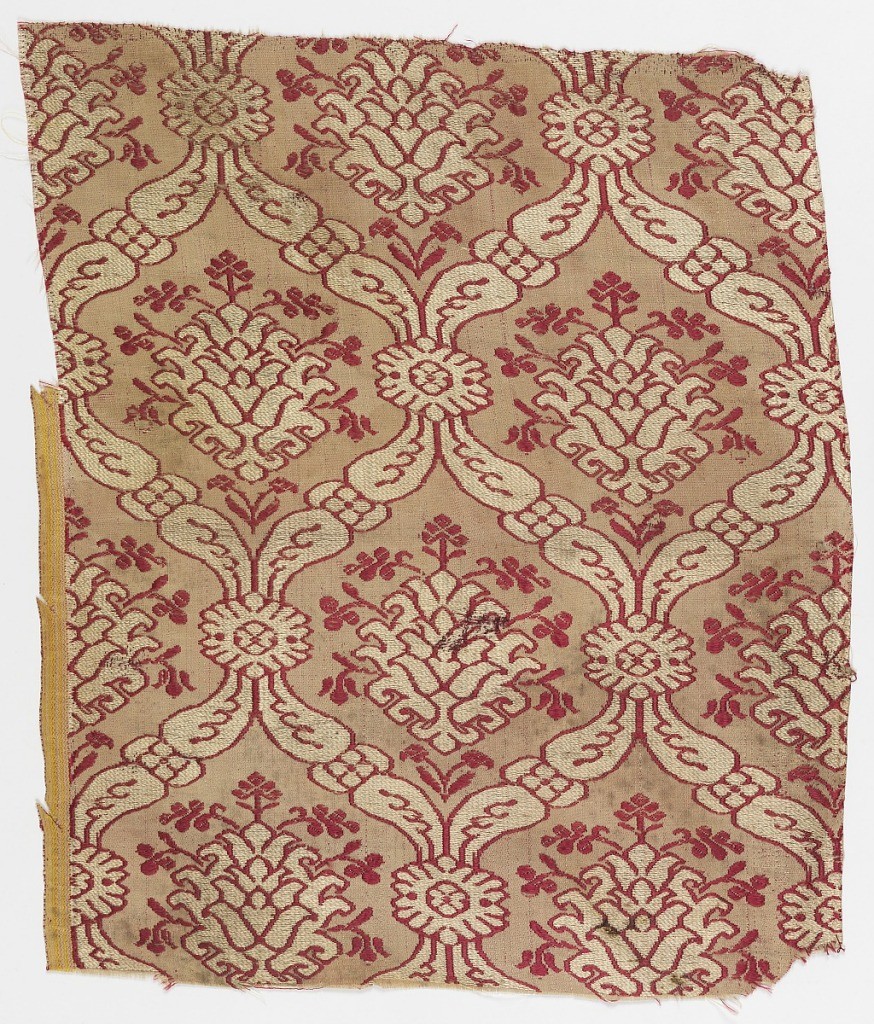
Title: Fragments
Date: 17th century
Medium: silk Technique: combination of two structures; satin plu twill
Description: Bands of white foliage forming lozenges which contain plant forms